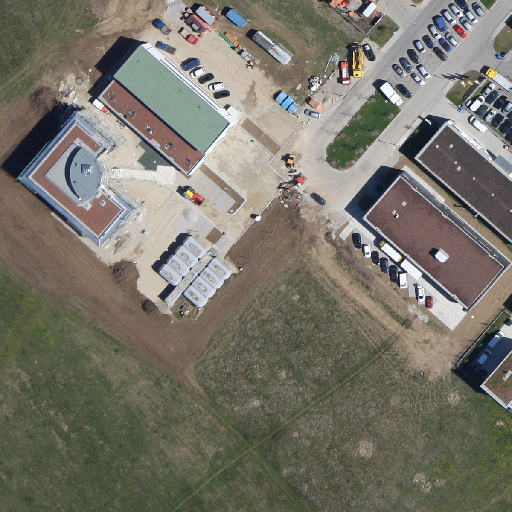
Referring expression: heavy-duty vehicle in the parking area